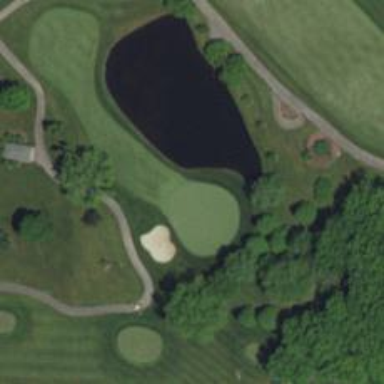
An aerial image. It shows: Golf hole.